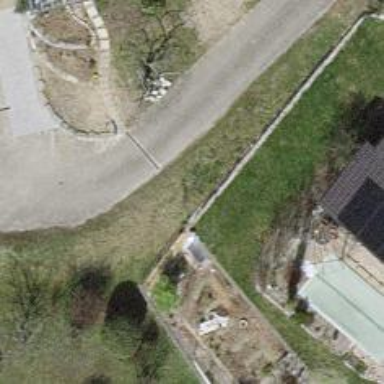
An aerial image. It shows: Driveway with paved surface.